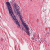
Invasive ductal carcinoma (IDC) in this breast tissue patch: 0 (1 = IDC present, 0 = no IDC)